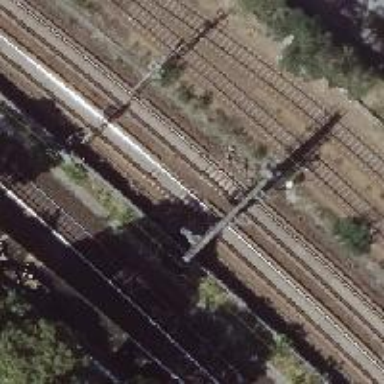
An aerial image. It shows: Railway signal.